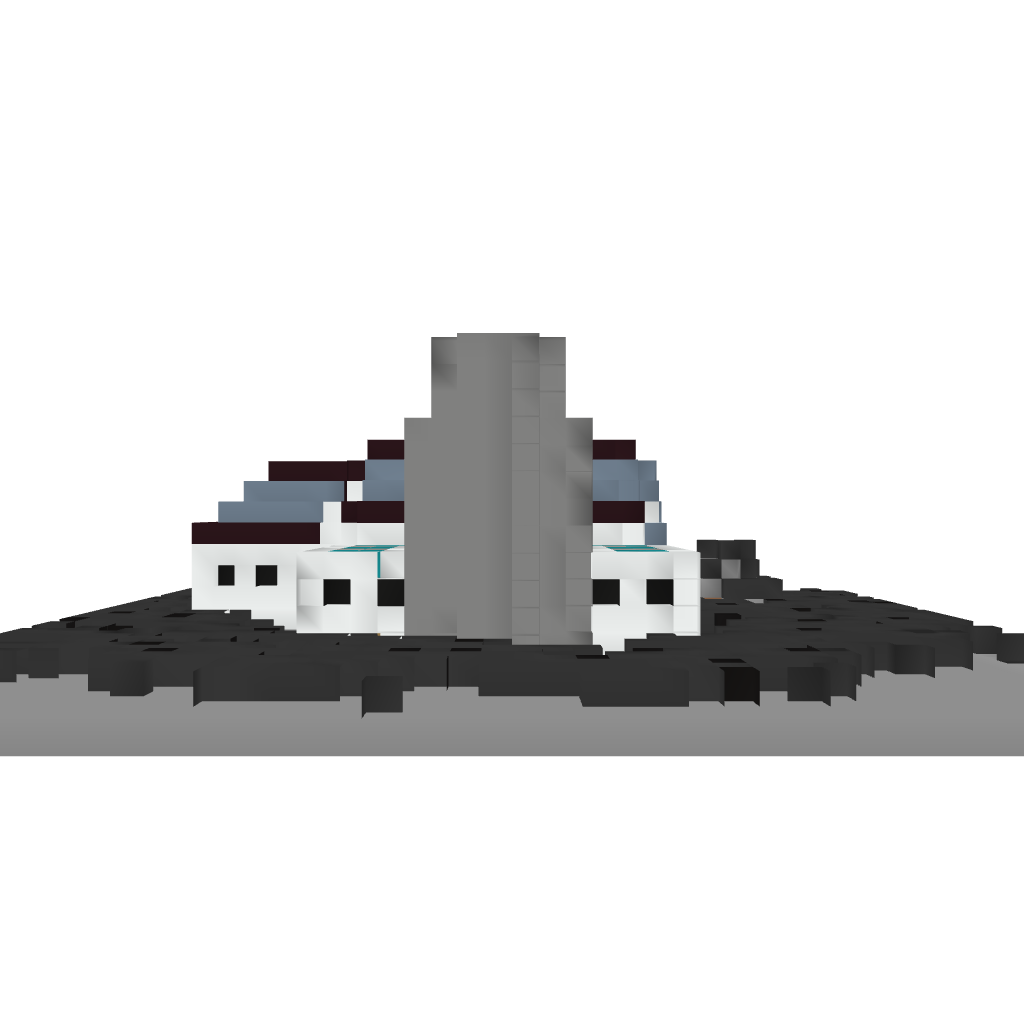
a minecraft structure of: Small Mansion